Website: macys
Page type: gifting
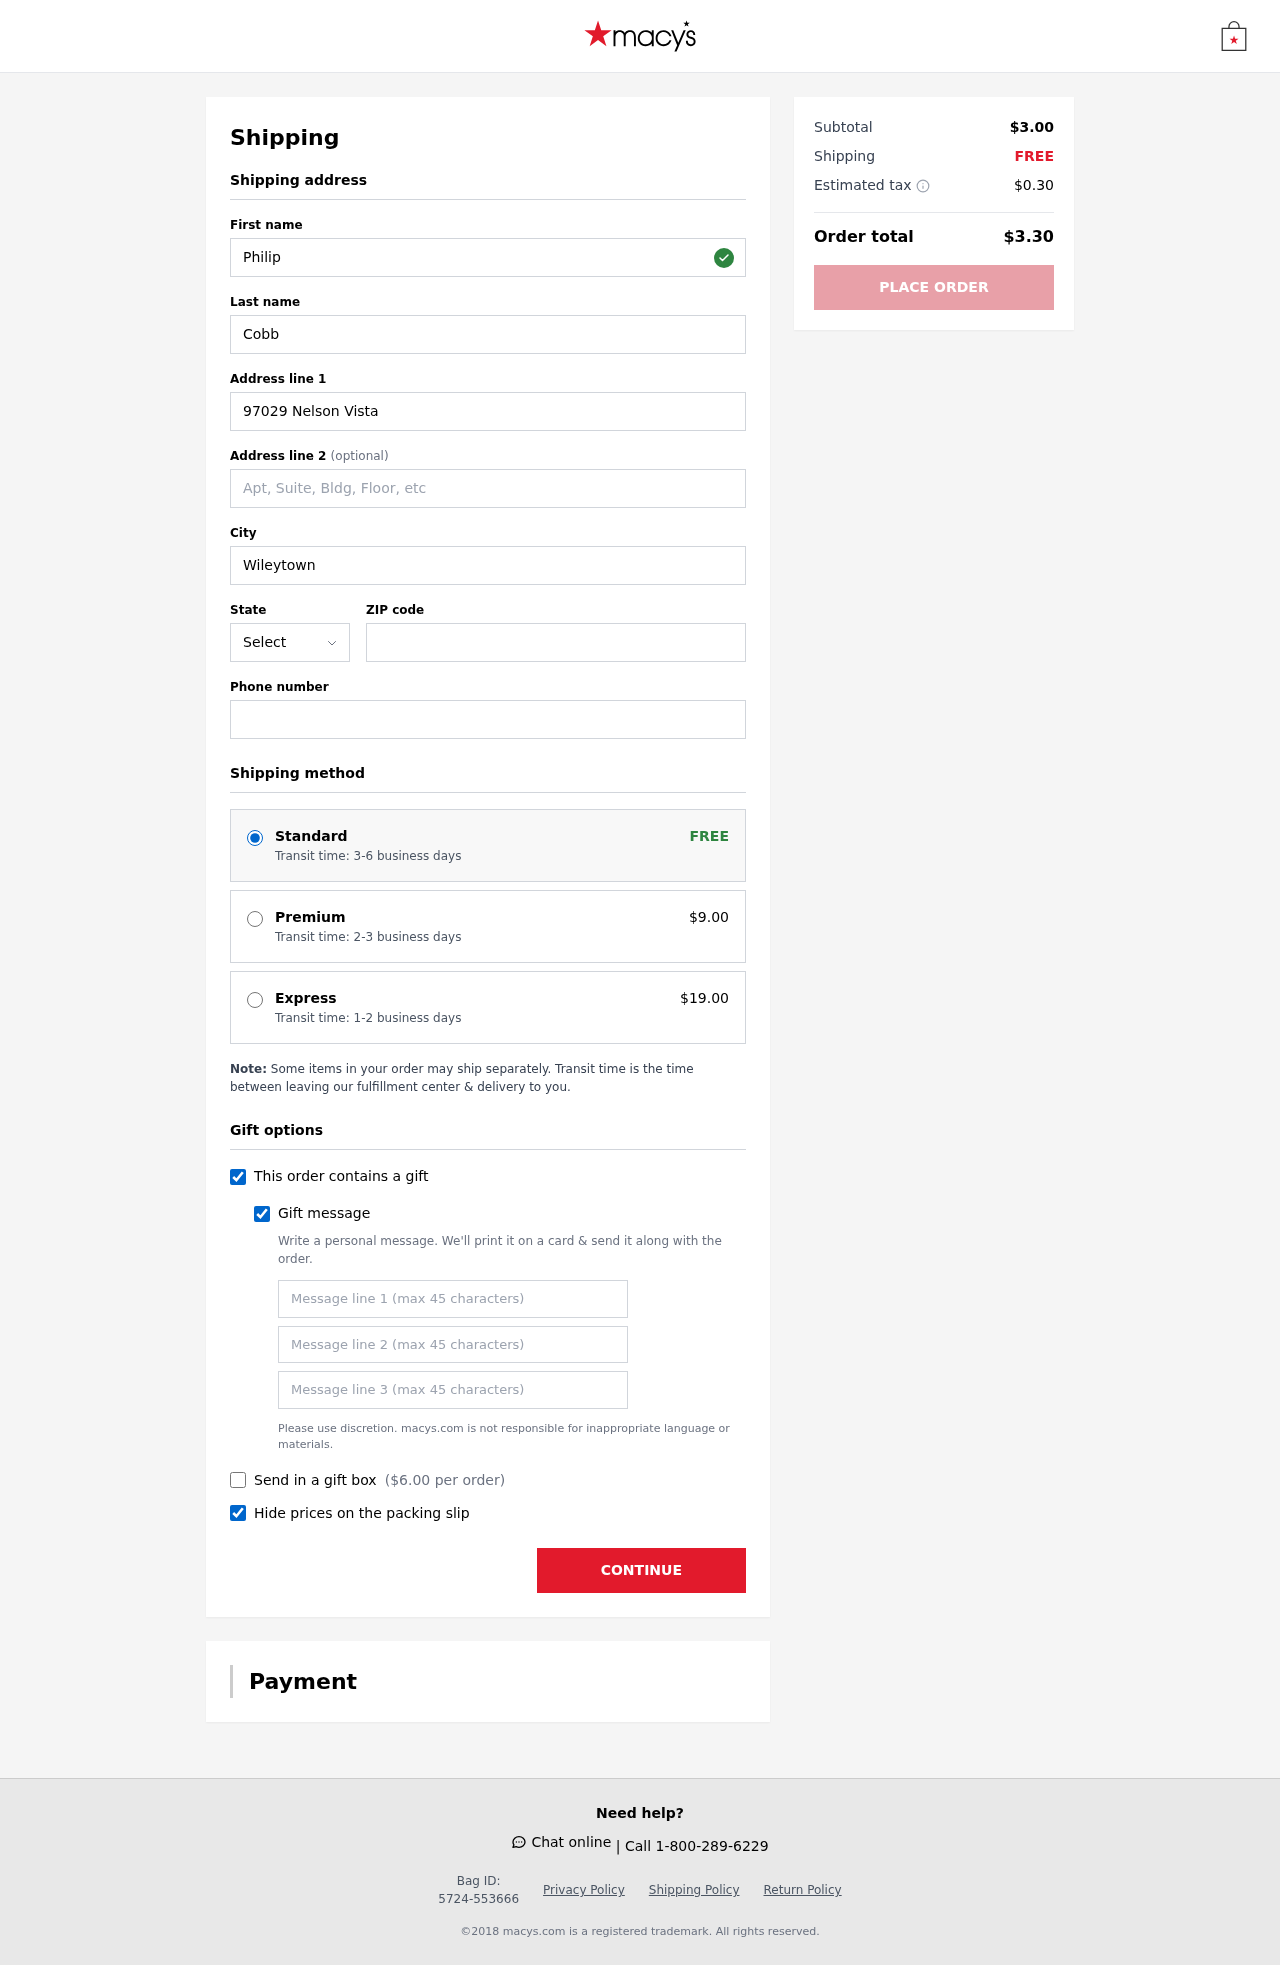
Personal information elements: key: PII_STATE_ABBR
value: TN
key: PII_FIRSTNAME
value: Philip
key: PII_LASTNAME
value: Cobb
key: PII_STREET
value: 97029 Nelson Vista
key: PII_CITY
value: Wileytown
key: PII_POSTCODE
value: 76452
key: PII_PHONE
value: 4274496170
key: PII_GIFT_MESSAGE
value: Hey Michelle, I thought these chocolate croissants would bring a little sweetness to your day! You deserve a treat for all that you do. Enjoy!  Philip
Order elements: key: ORDER_SHIPPING_STANDARD
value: Transit time: 3-6 business days
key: ORDER_SHIPPING_PREMIUM
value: Transit time: 2-3 business days
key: ORDER_SHIPPING_PREMIUM_PRICE
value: $9.00
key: ORDER_SHIPPING_EXPRESS
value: Transit time: 1-2 business days
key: ORDER_SHIPPING_EXPRESS_PRICE
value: $19.00
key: ORDER_GIFT_BOX_PRICE
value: $6.00
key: ORDER_SUBTOTAL
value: $3.00
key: ORDER_SHIPPING_COST
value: FREE
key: ORDER_TAX
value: $0.30
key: ORDER_TOTAL
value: $3.30